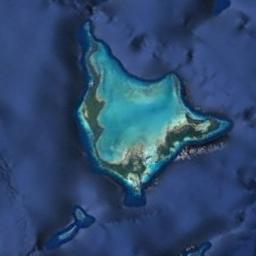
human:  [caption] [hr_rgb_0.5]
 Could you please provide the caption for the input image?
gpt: The island is surrounded by water .

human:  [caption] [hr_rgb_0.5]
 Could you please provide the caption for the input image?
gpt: The island is like a sock .

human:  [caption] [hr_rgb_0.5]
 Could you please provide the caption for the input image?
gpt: Long strip-shaped green island surrounded by blue sea water .

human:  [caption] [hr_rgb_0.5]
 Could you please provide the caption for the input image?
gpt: The long strip island with a large reef is surrounded by light blue waters .

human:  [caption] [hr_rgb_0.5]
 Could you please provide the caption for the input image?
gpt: The blue island is on a blue sea .